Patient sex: M
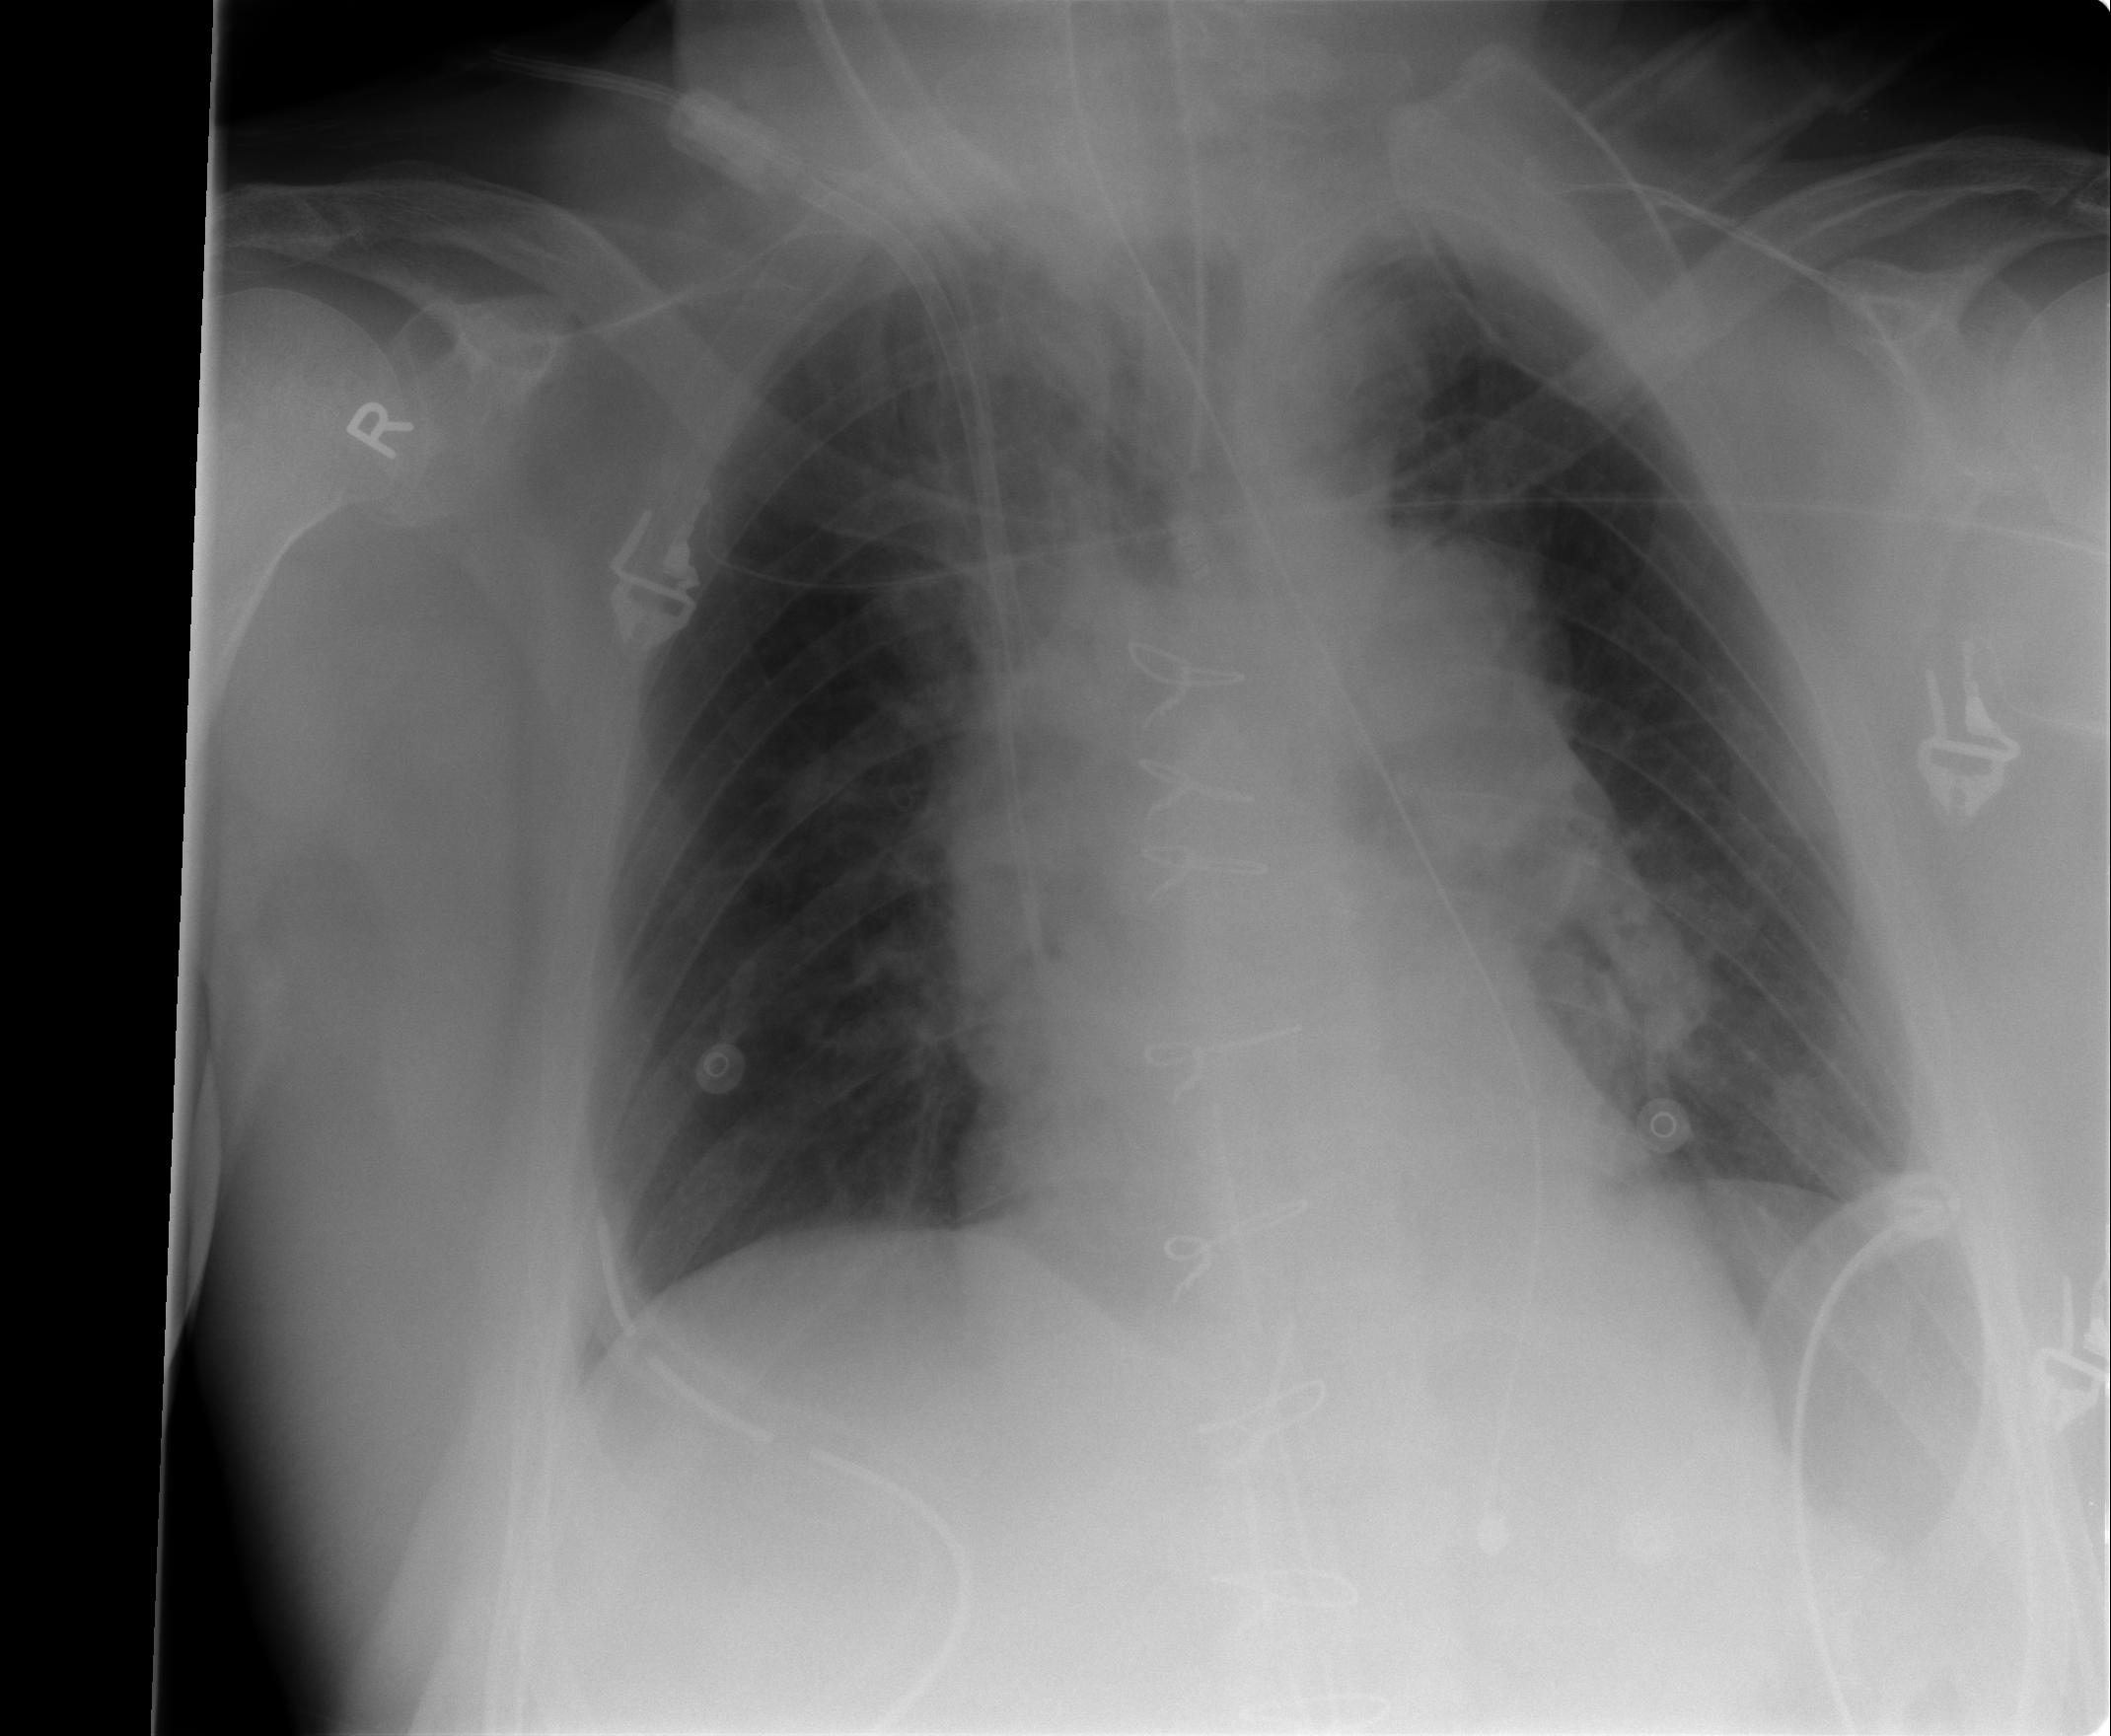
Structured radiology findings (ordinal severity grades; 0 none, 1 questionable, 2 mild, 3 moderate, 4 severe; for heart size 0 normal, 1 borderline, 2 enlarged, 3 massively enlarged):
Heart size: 0
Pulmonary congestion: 0
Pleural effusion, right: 0
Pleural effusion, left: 2
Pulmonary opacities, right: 0
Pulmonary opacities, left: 0
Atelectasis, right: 1
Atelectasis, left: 1